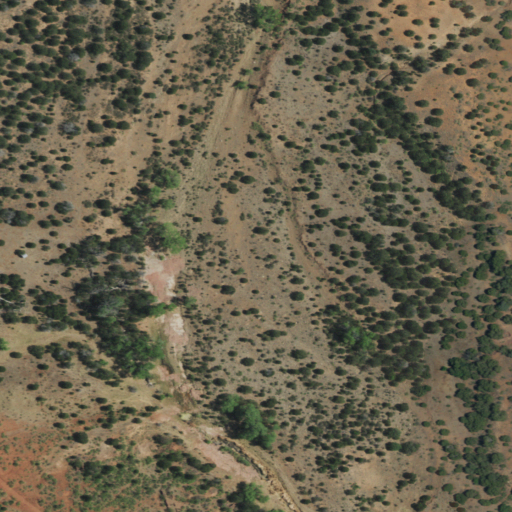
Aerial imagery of valley in New Mexico named Conchas Canyon containing shrub, evergreen forest, and herbaceous wetlands